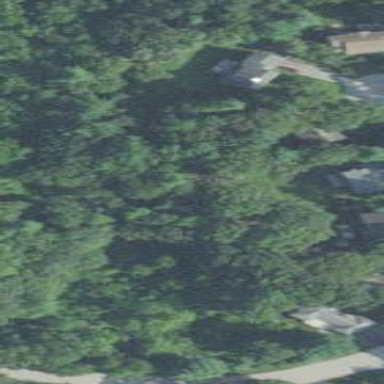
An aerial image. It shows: Mixed leaf woodland.